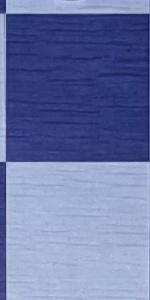
Label: Empty